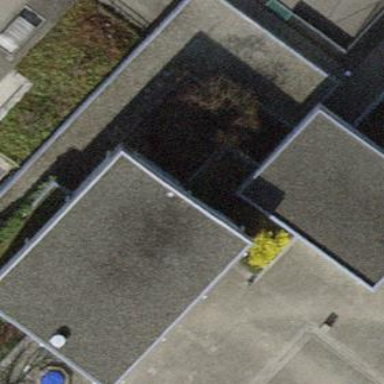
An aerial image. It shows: School building.